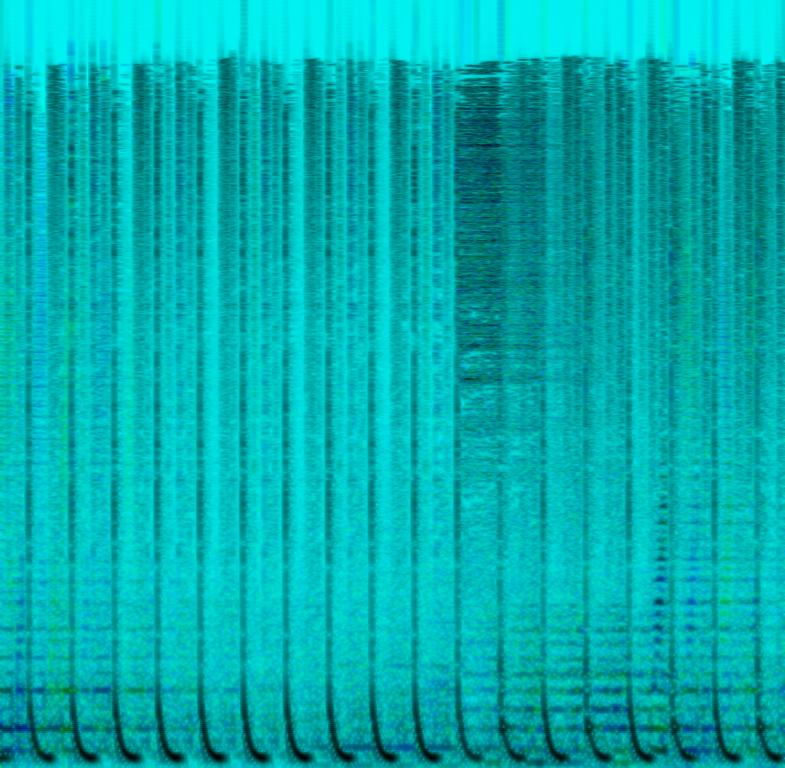
This is a drum & bass electronic music piece. There is no singer. There is a strong and fuzzy feeling bass sound. The rhythmic background consists of a loud and high tempo electronic drum beat. The atmosphere is modern and energetic. This piece could be playing at a nightclub or a dance club.